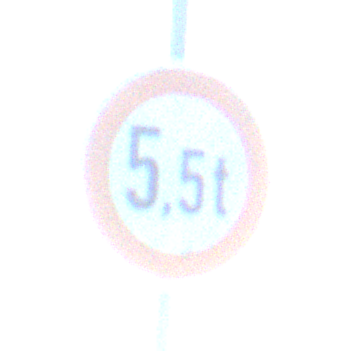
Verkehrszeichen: TatsaechlicheMasse
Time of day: MorningAfternoon
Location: Outdoor (Nature)
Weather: PartlyCloudy
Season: NotSpecified
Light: Natural